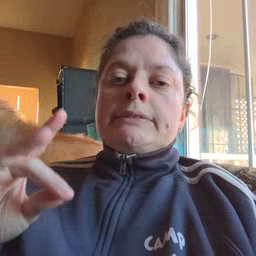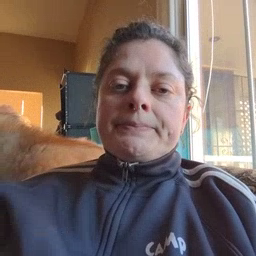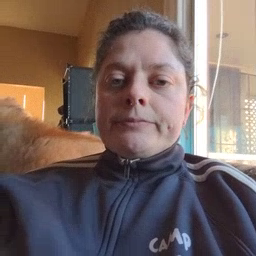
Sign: sticky